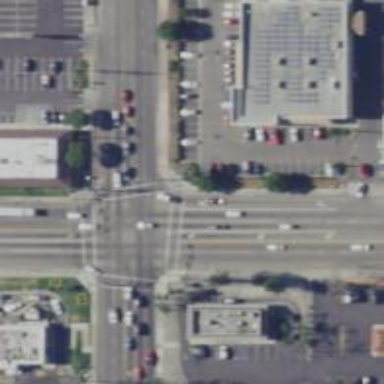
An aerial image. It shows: Marked road crossing.